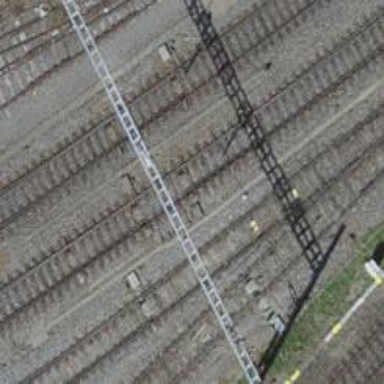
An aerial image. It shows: Single-track railway with electrified contact lines.